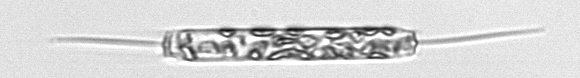
Label: Ditylum_brightwellii